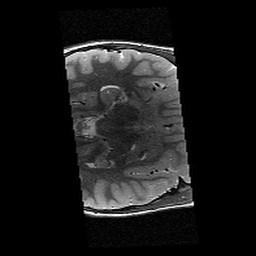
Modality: T2w
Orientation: axial
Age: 11
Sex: female
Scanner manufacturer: siemens
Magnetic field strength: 3 T
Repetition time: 9.23 s
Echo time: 0.067 s